Question: I am trying to create a shaded cross-hatched. But so far I can do it by adding a Image.
How can I create a custom view in which lines will be drawn and not filled with a Image?
'''
import SwiftUI
struct ContentView: View {
var body: some View {
ZStack {
Image("lineFilledBG").resizable().clipShape(Circle())
Circle().stroke()
Circle().foregroundColor(.yellow).opacity(0.3)
}
}
}
struct ContentView_Previews: PreviewProvider {
static var previews: some View {
ContentView()
}
}
'''
This is how it looks now. Want lines to draw on top of another view or shape, without adding opacity and image pattern filling.

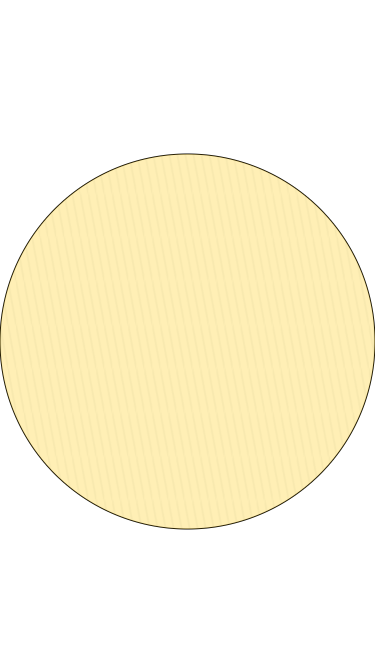
Answer: Thank to <URL> for stripe pattern. Tweaked a bit so that you can rotate the hatch for any shape.
'''
import SwiftUI
import CoreImage.CIFilterBuiltins
extension CGImage {
static func generateStripePattern(
colors: (UIColor, UIColor) = (.clear, .black),
width: CGFloat = 6,
ratio: CGFloat = 1) -> CGImage? {
let context = CIContext()
let stripes = CIFilter.stripesGenerator()
stripes.color0 = CIColor(color: colors.0)
stripes.color1 = CIColor(color: colors.1)
stripes.width = Float(width)
stripes.center = CGPoint(x: 1-width*ratio, y: 0)
let size = CGSize(width: width, height: 1)
guard
let stripesImage = stripes.outputImage,
let image = context.createCGImage(stripesImage, from: CGRect(origin: .zero, size: size))
else { return nil }
return image
}
}
extension Shape {
func stripes(angle: Double = 45) -> AnyView {
guard
let stripePattern = CGImage.generateStripePattern()
else { return AnyView(self)}
return AnyView(Rectangle().fill(ImagePaint(
image: Image(decorative: stripePattern, scale: 1.0)))
.scaleEffect(2)
.rotationEffect(.degrees(angle))
.clipShape(self))
}
}
'''
And usage
'''
struct ContentView: View {
var body: some View {
VStack {
Rectangle()
.stripes(angle: 30)
Circle().stripes()
Capsule().stripes(angle: 90)
}
}
}
'''
<URL>